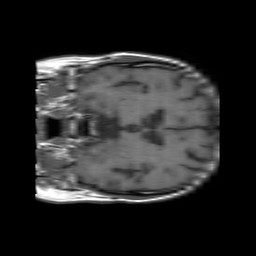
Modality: T1w
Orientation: coronal
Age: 63
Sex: male
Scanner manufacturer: philips
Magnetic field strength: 1.5 T
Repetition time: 0.6661 s
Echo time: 0.014 s